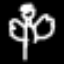
Label: angel